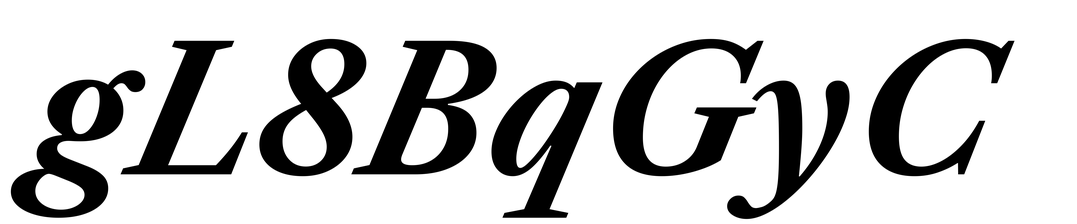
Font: LibreCaslonText-Italic_Bold_Italic